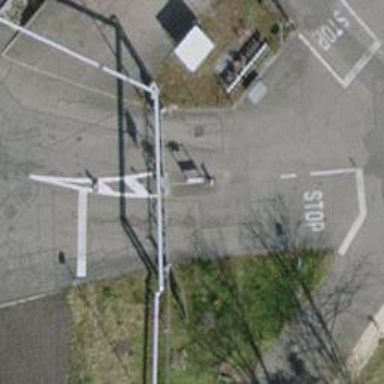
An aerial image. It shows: Lift gate barrier.